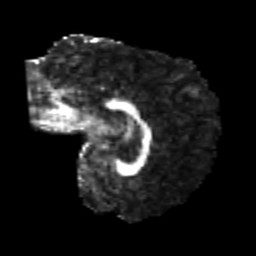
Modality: FA
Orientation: sagittal
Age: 24
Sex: female
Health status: healthy
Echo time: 0.074 s